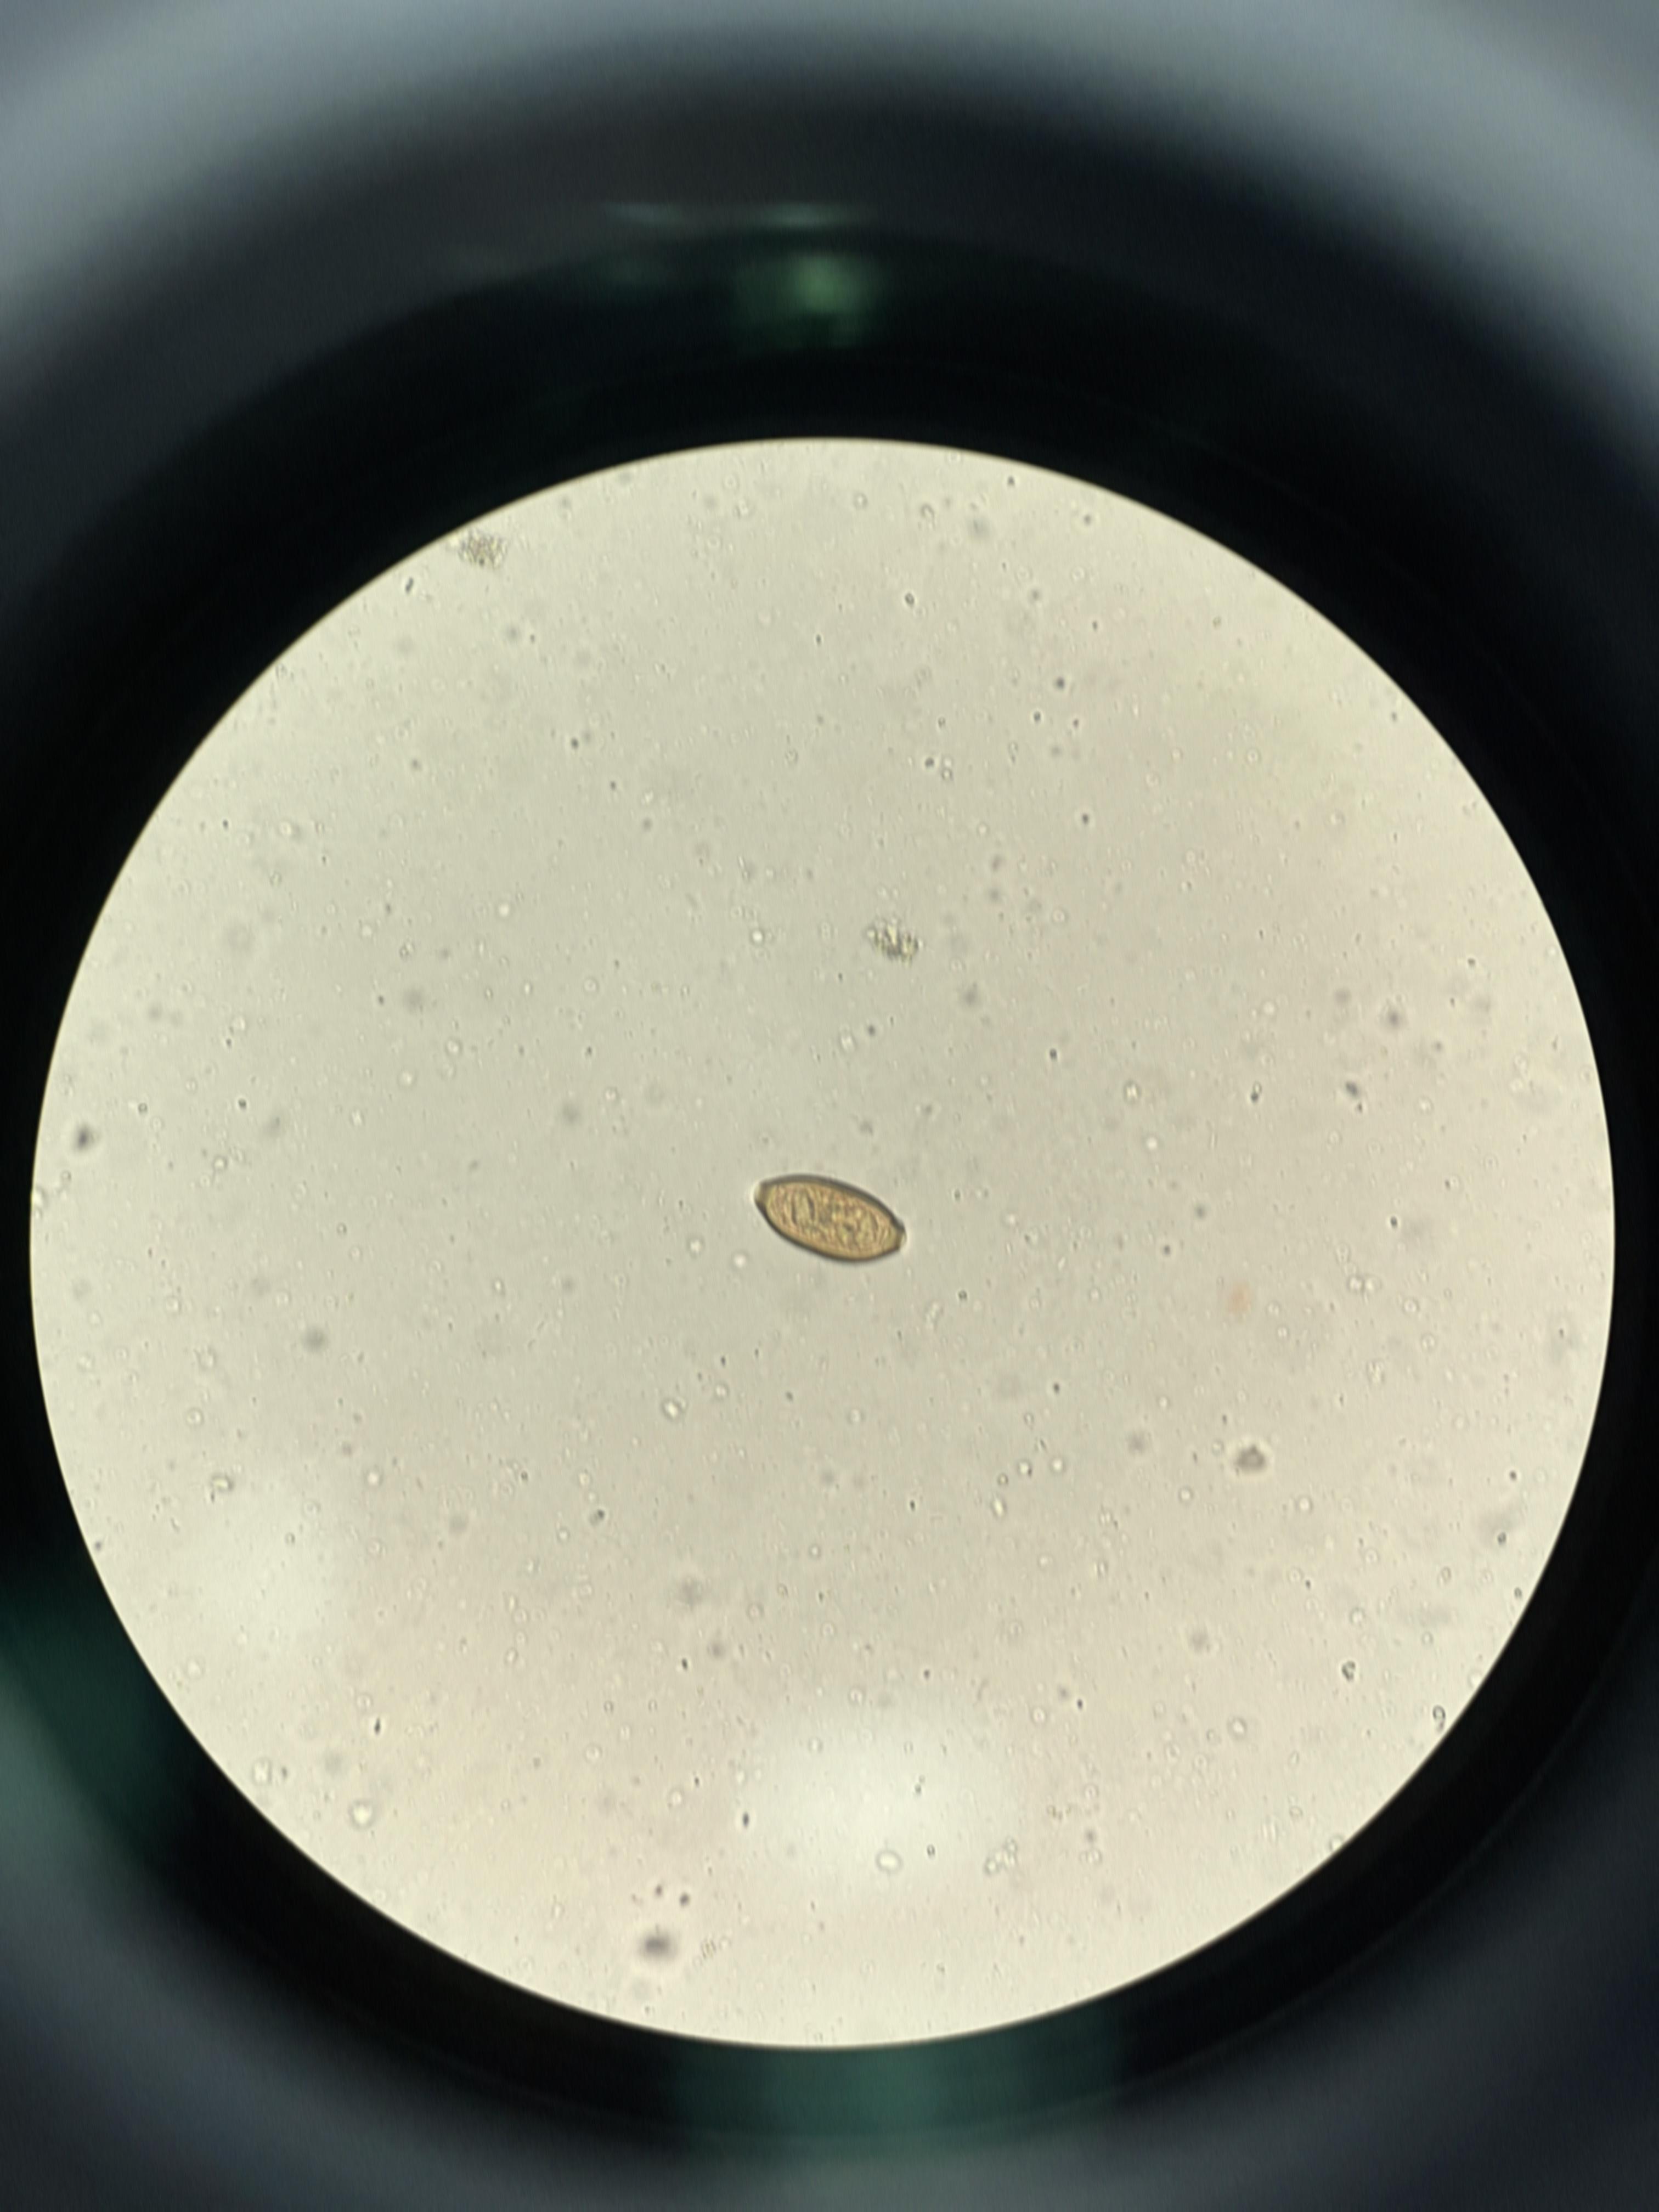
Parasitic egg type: Trichuris trichiura